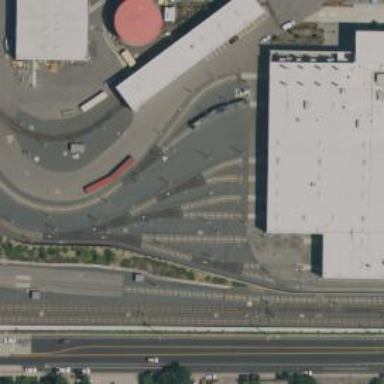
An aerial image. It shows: Light rail yard with electrified contact lines.